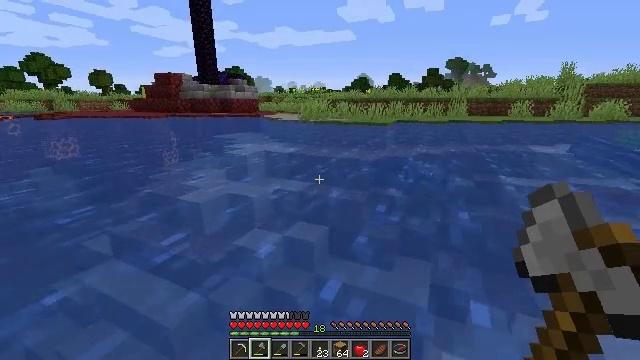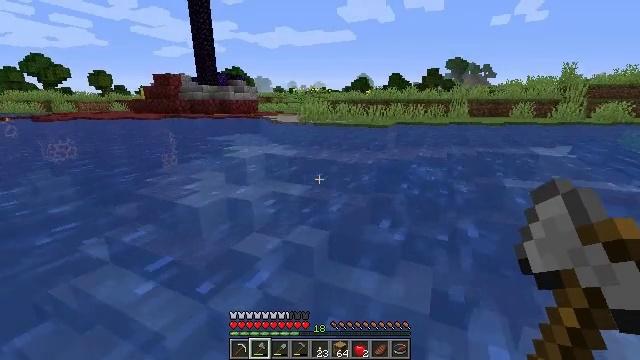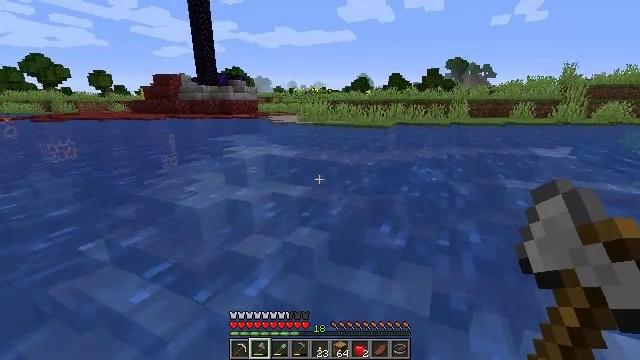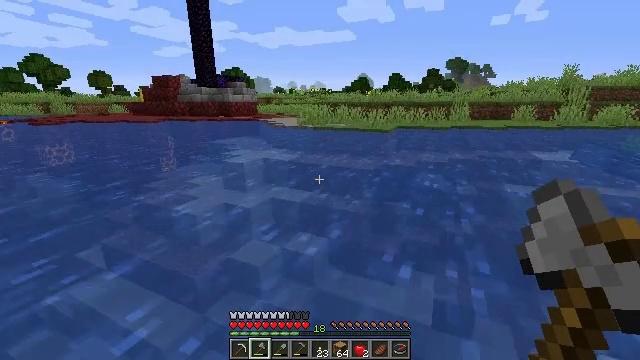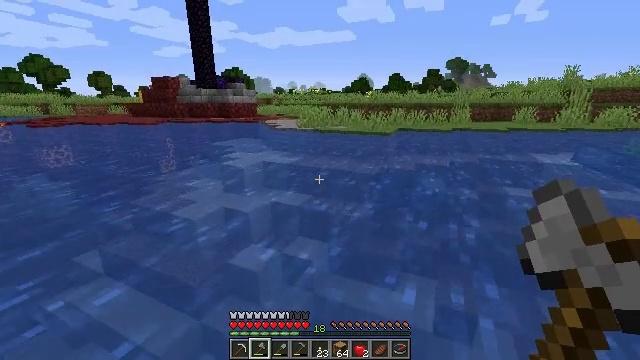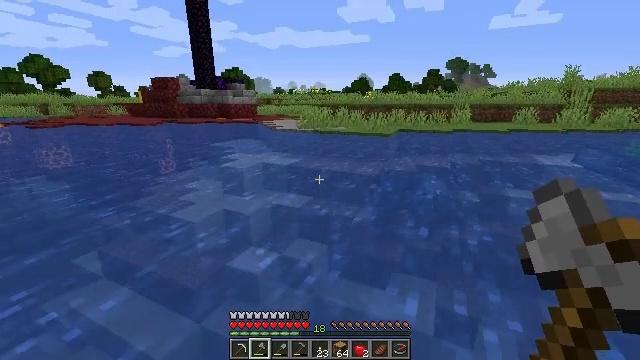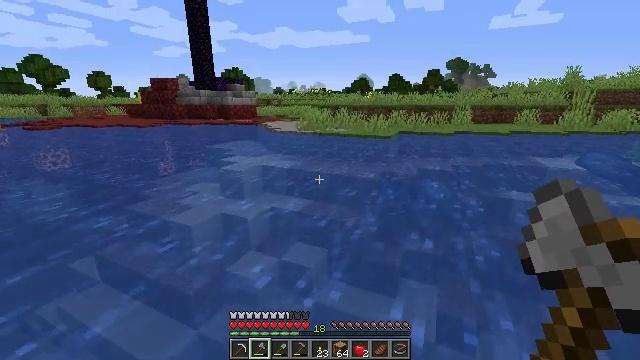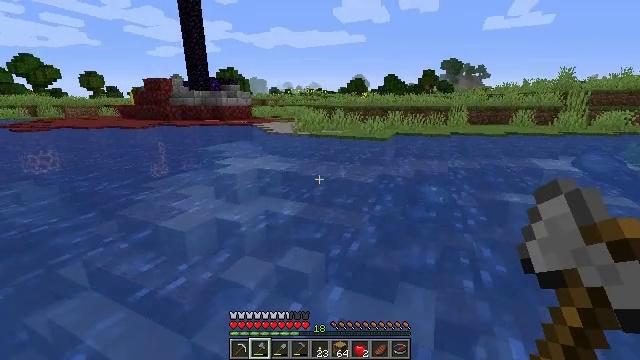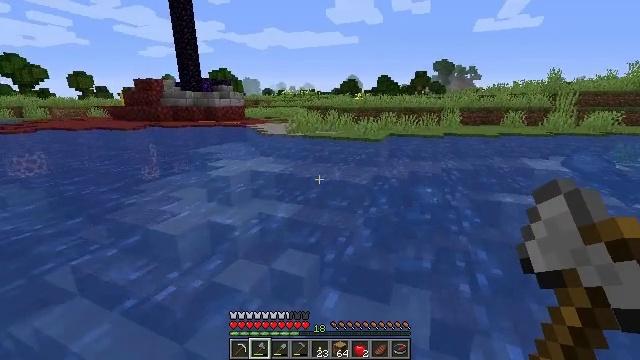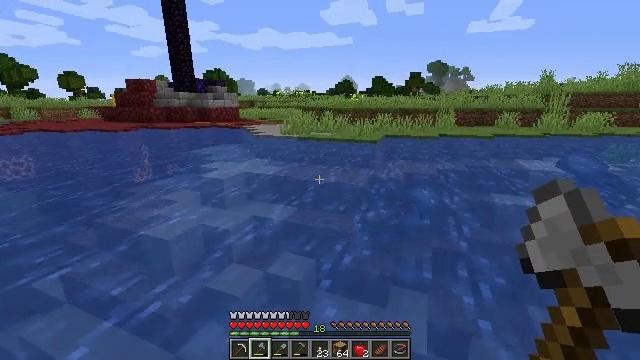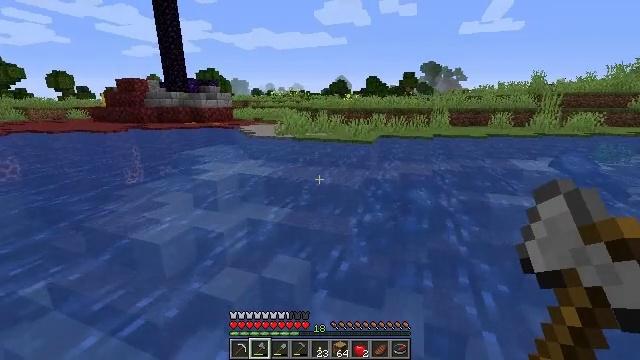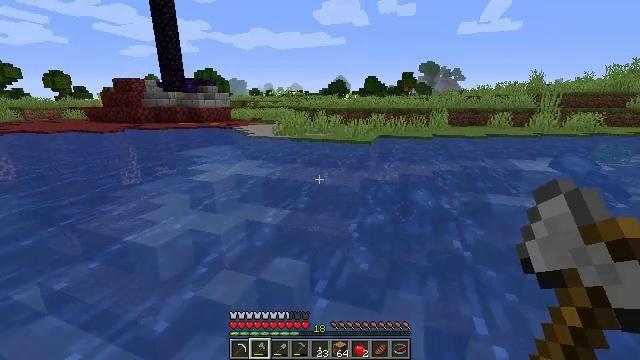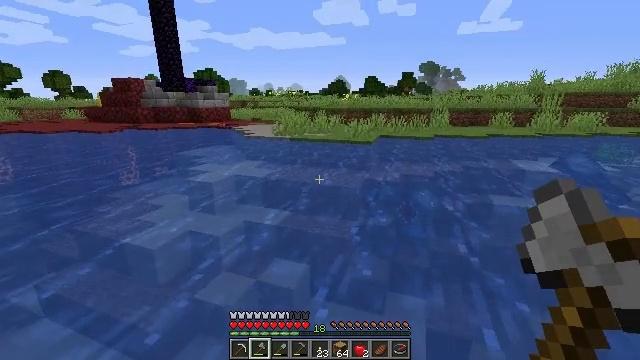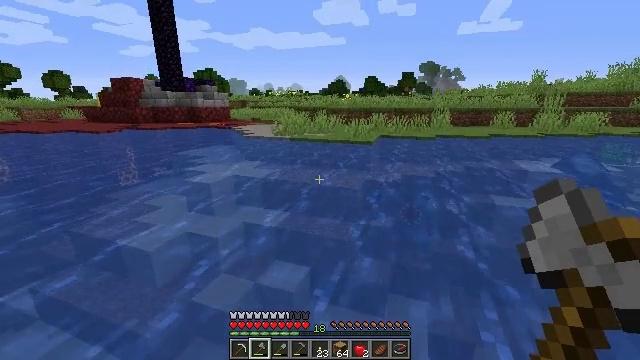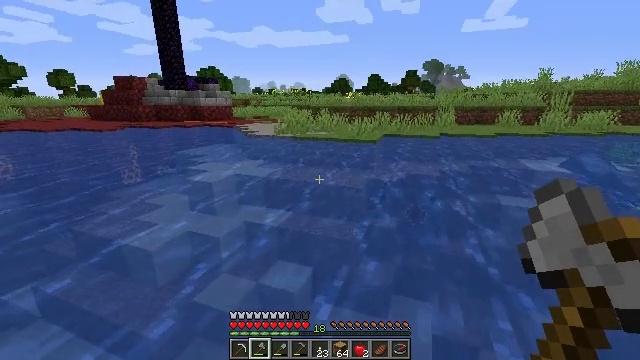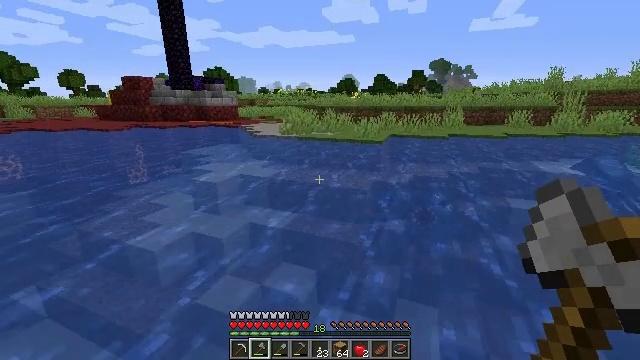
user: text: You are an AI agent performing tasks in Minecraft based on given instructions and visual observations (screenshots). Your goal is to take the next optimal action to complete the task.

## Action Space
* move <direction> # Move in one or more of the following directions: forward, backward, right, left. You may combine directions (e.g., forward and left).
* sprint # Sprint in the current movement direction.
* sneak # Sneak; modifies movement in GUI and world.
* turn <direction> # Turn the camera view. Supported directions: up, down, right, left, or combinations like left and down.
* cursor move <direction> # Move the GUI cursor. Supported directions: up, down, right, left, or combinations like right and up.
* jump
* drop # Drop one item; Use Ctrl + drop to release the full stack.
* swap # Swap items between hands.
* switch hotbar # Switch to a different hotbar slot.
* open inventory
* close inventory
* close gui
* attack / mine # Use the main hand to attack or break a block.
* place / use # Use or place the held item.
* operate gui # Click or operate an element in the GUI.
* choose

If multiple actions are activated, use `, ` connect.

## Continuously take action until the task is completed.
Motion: motion action
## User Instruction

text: Attack the cracked stone bricks to reclaim them.
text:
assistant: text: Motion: move forward, jump
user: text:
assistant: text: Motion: move forward, jump
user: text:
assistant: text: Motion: move forward, jump
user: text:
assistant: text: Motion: move forward
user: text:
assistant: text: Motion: move forward
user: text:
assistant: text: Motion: move forward
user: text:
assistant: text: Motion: move forward
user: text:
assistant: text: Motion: move forward, turn right
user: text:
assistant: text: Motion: move forward, turn right
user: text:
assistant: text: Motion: move forward, turn right
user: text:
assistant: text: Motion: move forward
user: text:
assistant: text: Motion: move forward
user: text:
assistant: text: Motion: move forward
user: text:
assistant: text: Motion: move forward
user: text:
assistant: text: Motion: move forward, turn left, jump
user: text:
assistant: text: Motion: move forward, jump
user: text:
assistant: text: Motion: move forward, jump
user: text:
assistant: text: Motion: move forward, jump
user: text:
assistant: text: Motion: move forward
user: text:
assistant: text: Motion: move forward
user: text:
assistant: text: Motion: move forward
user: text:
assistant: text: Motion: move forward
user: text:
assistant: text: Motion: move forward
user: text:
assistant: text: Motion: move forward
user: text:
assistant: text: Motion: move forward
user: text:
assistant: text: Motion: move forward
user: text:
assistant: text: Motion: move forward
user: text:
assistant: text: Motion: move forward
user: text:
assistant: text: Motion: move forward
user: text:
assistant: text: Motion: move forward